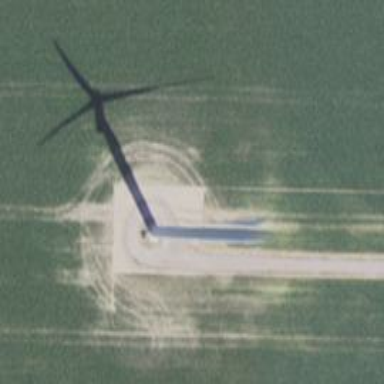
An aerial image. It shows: Wind generator powered by horizontal axis wind turbine.